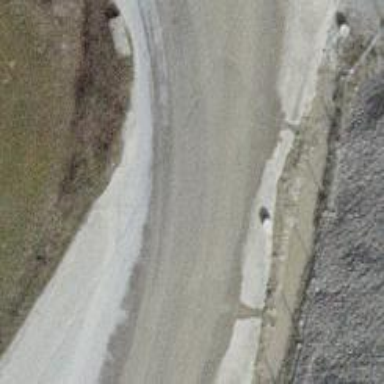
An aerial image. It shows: Unclassified road with grade 1 track type.